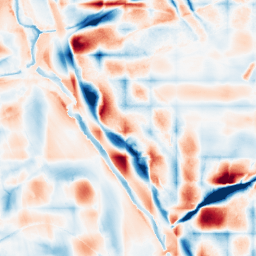
Category: wavelet
Decomposition family: wavelet_biorthogonal
Decomposition parameters: wavelet: bior2.4
level: 5
Upsampling method: bicubic
Upsampling parameters: scale: 8
Upsampling scale: 8